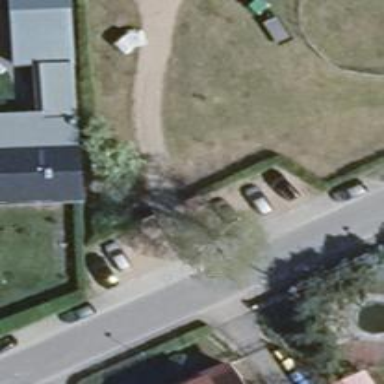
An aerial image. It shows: Deciduous broadleaved tree.